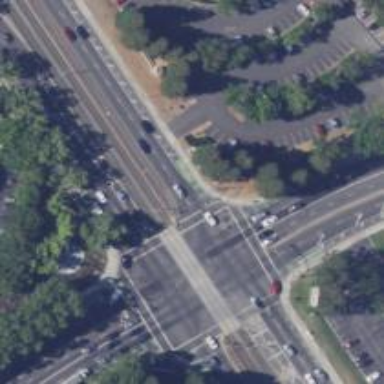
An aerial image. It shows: Solid stop line on the road.